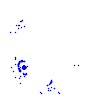
Particle: kaon